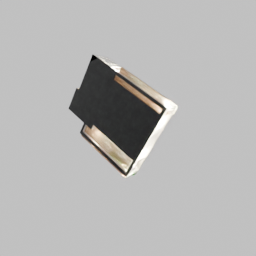
Label: architecture